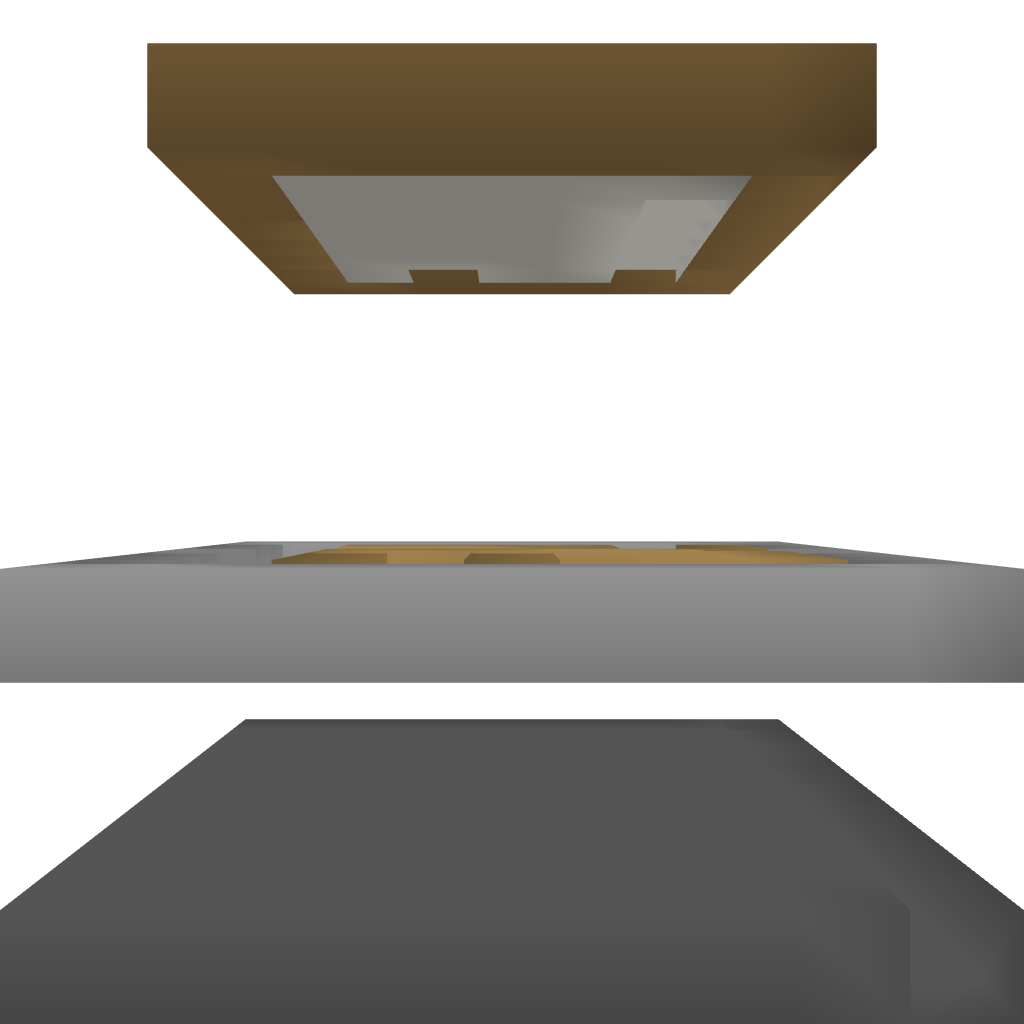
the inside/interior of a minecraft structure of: Open Cafe